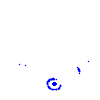
Particle: proton